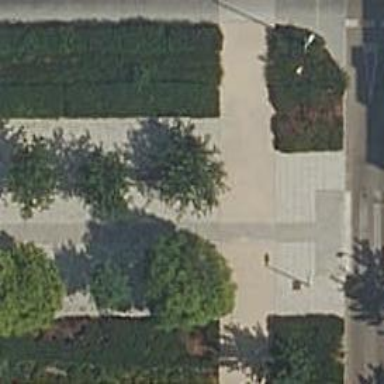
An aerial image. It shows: Footway.